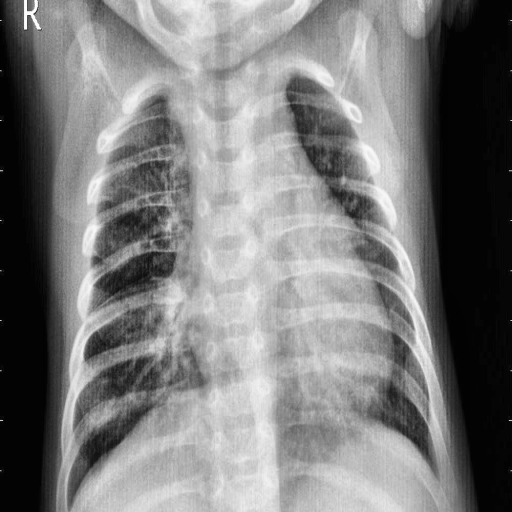
Finding: PNEUMONIA